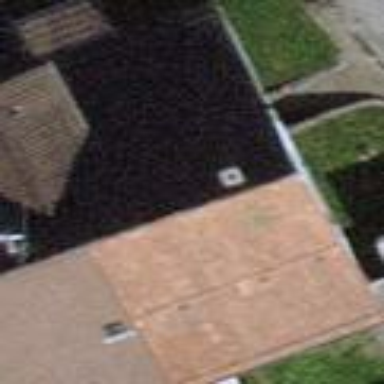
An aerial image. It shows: Terrace building.